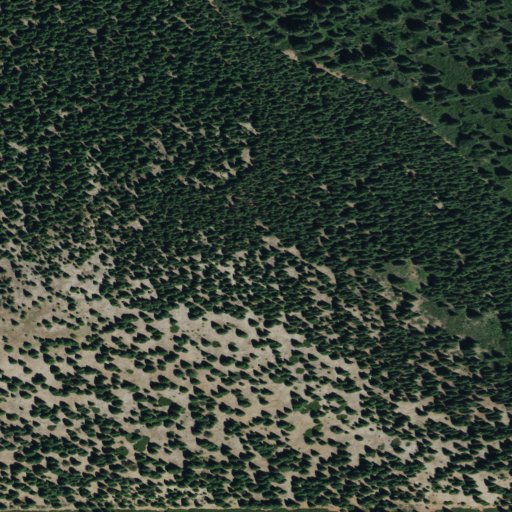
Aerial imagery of ridge(s) in California named Fisk Ridge containing evergreen forest and shrub